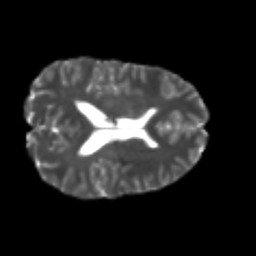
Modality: T2w
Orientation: axial
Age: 24
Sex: male
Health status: healthy
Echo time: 0.074 s